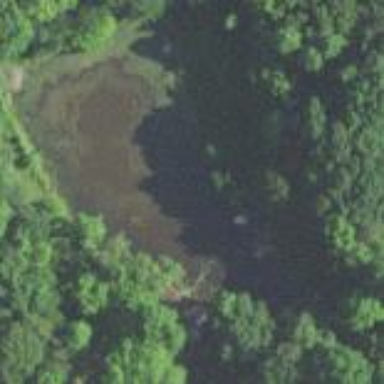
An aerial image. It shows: Pond surrounded by natural water.